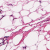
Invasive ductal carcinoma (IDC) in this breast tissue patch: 0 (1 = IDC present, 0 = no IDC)